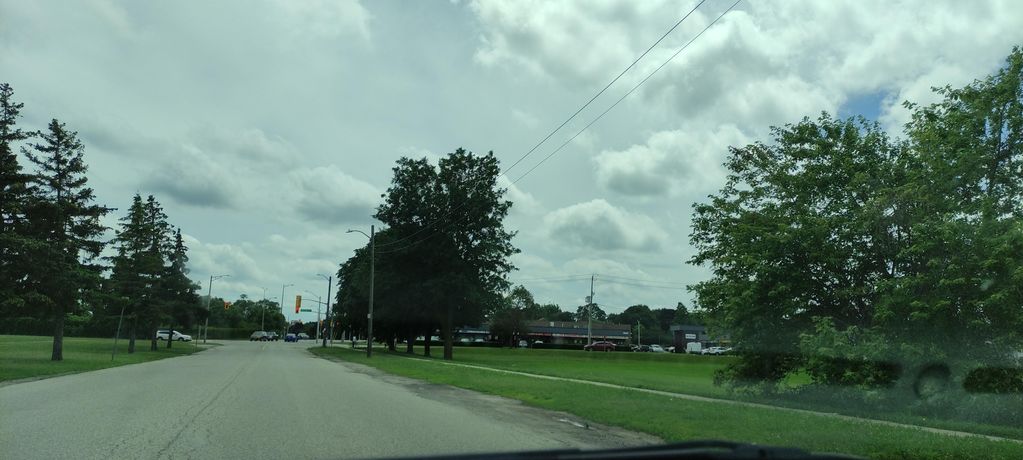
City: kitchener-waterloo